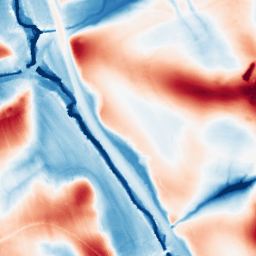
Category: edge_preserving
Decomposition family: guided
Decomposition parameters: radius: 32
eps: 0.001
Upsampling method: edge_directed
Upsampling parameters: scale: 4
Upsampling scale: 4